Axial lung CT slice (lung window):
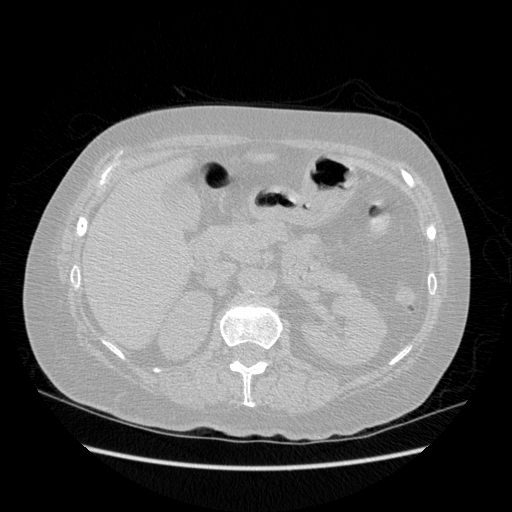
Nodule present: no